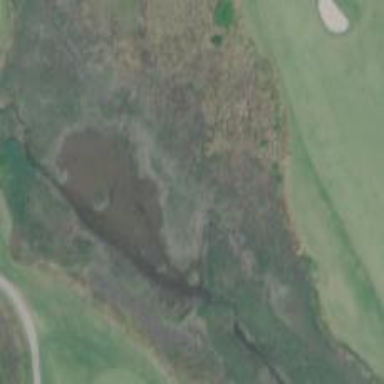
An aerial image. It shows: Water hazard on golf course.